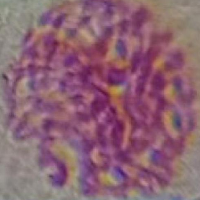
Label: prophase